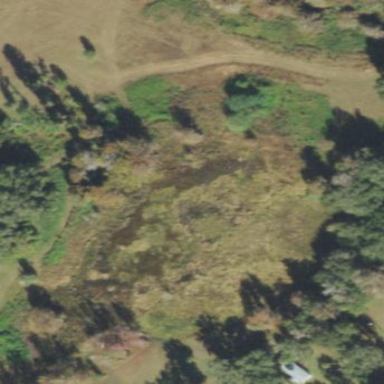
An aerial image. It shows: Marshy wetland area.